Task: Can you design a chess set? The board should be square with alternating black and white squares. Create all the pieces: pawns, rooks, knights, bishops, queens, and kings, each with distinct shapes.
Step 1420:
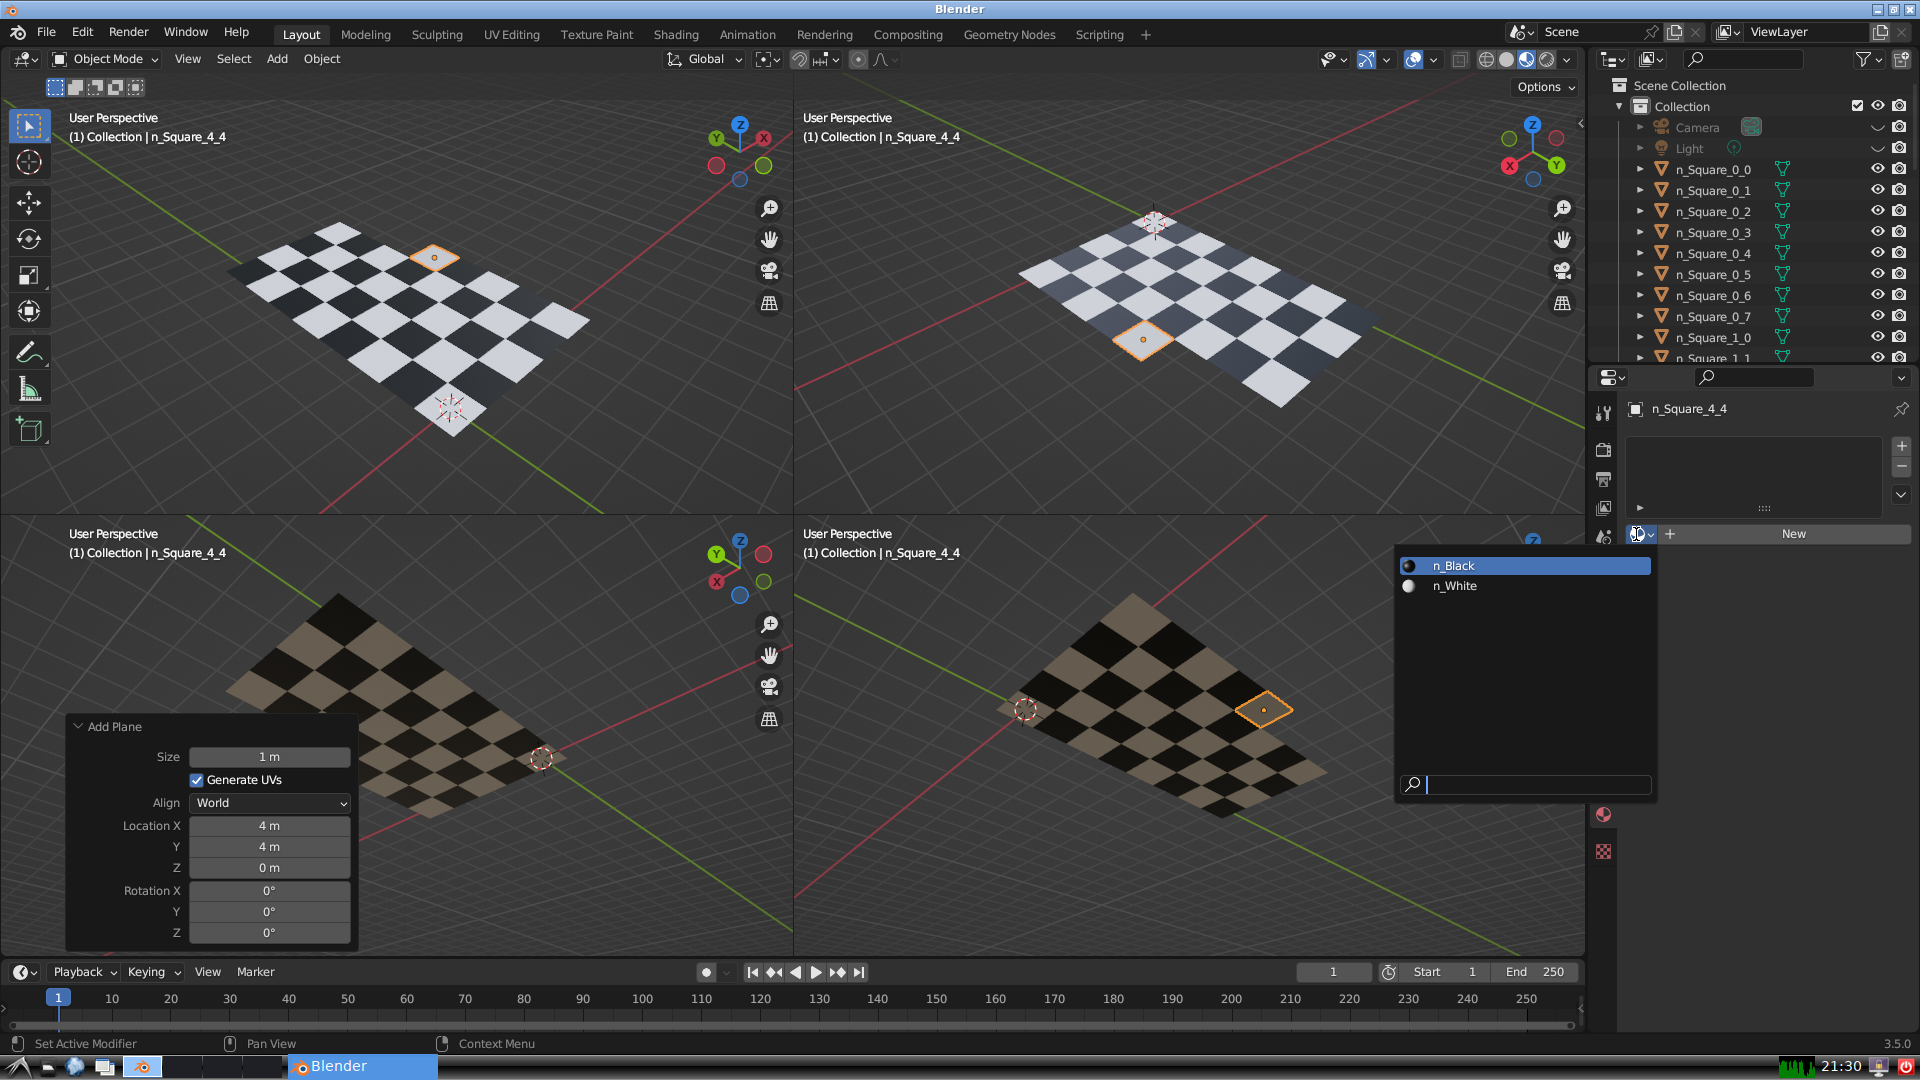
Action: input_text: n_White